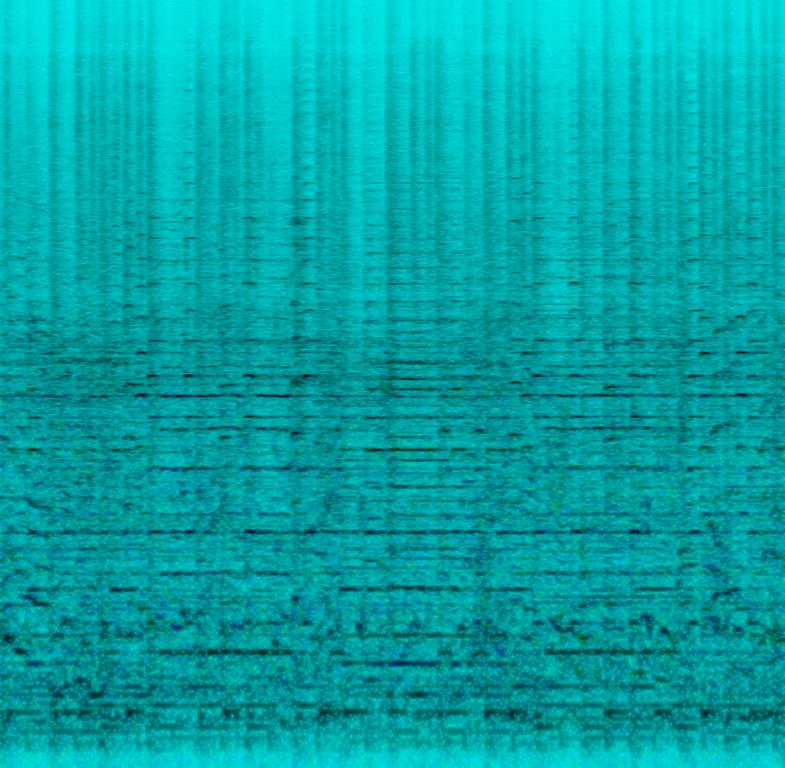
This is a live acoustic performance of an Irish folk music piece. The chords of the piece are being played by two acoustic guitars in the background while a violin is playing the main theme which is in medium-to-high range. Since the piece is being played at a pub, the sounds of the place can also be heard in the recording. There is a jovial atmosphere. This piece can be played at Irish pubs.